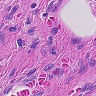
Metastatic tissue present: no